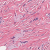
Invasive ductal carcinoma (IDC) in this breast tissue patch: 1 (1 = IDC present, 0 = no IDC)